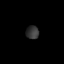
Tissue: lung
Cell type: Epithelial cells
Senescence score: 0.1697
Nuclear area (px): 169
Mean DAPI intensity: 52.568